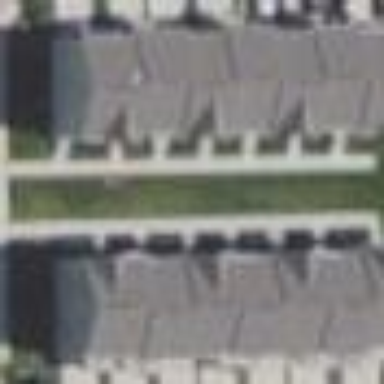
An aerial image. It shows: Newly constructed townhomes.